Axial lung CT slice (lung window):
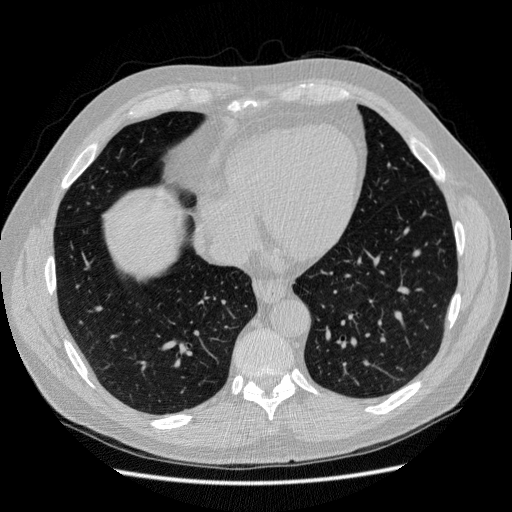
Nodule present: no